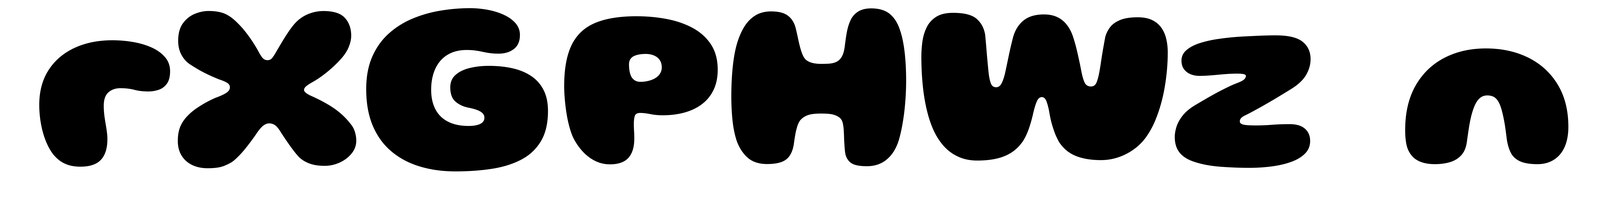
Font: Gluten_ExtraBold